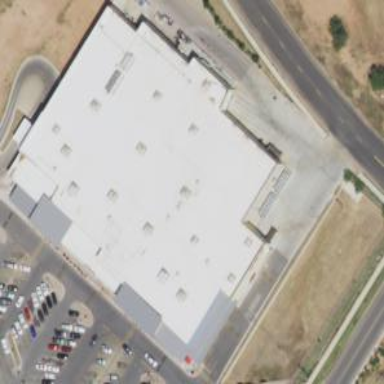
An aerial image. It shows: Supermarket located in building.